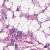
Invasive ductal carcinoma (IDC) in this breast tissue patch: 1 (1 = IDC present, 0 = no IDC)